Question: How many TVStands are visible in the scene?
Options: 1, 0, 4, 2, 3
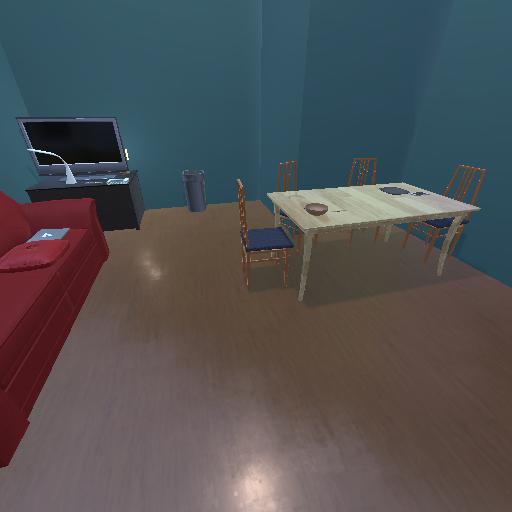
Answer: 1